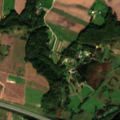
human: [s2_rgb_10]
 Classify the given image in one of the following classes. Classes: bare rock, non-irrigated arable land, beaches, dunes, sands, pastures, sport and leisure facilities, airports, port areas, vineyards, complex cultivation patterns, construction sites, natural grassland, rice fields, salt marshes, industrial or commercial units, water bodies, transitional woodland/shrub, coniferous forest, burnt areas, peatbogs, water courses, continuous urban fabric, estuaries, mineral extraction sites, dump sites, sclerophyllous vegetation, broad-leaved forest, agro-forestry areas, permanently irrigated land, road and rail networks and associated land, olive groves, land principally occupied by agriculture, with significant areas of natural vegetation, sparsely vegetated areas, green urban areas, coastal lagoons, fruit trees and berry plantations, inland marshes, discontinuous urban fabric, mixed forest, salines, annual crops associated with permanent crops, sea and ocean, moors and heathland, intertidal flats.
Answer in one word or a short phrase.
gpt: non-irrigated arable land, pastures, complex cultivation patterns, land principally occupied by agriculture, with significant areas of natural vegetation, broad-leaved forest, mixed forest